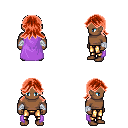
a pixel art fantasy rpg character, male body template, human, dark skin, lavender cape, gold greaves, red loose hair, white cloth bandages, four views (front, back, left, right), 2x2 character sprite sheet, small pixel art, hard edges, no anti-aliasing